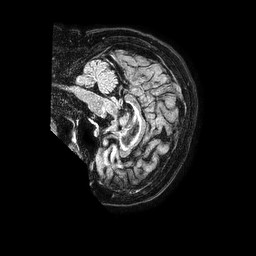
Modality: FLAIR
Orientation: sagittal
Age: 61
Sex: female
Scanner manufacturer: philips
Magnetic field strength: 1.5 T
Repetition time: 4.8 s
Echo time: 0.3 s